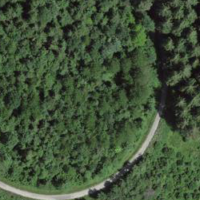
EUNIS habitat code: 43
Species observed at this site:
Falco tinnunculus
Carduelis carduelis